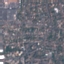
Land use / land cover class: Residential